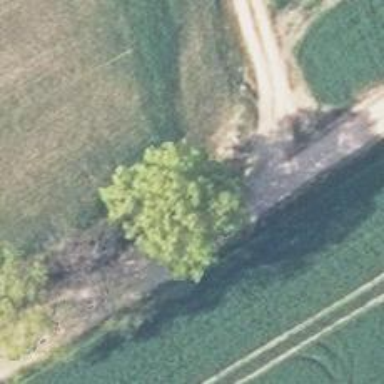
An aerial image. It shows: Deciduous broadleaved tree.